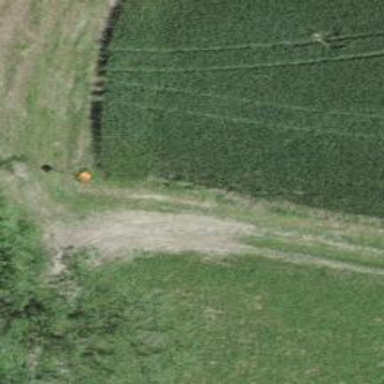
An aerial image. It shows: Aerial marker.